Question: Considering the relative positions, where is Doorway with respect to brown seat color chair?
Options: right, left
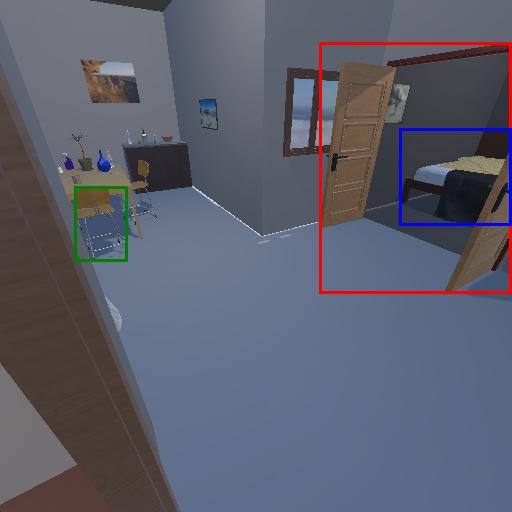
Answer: right